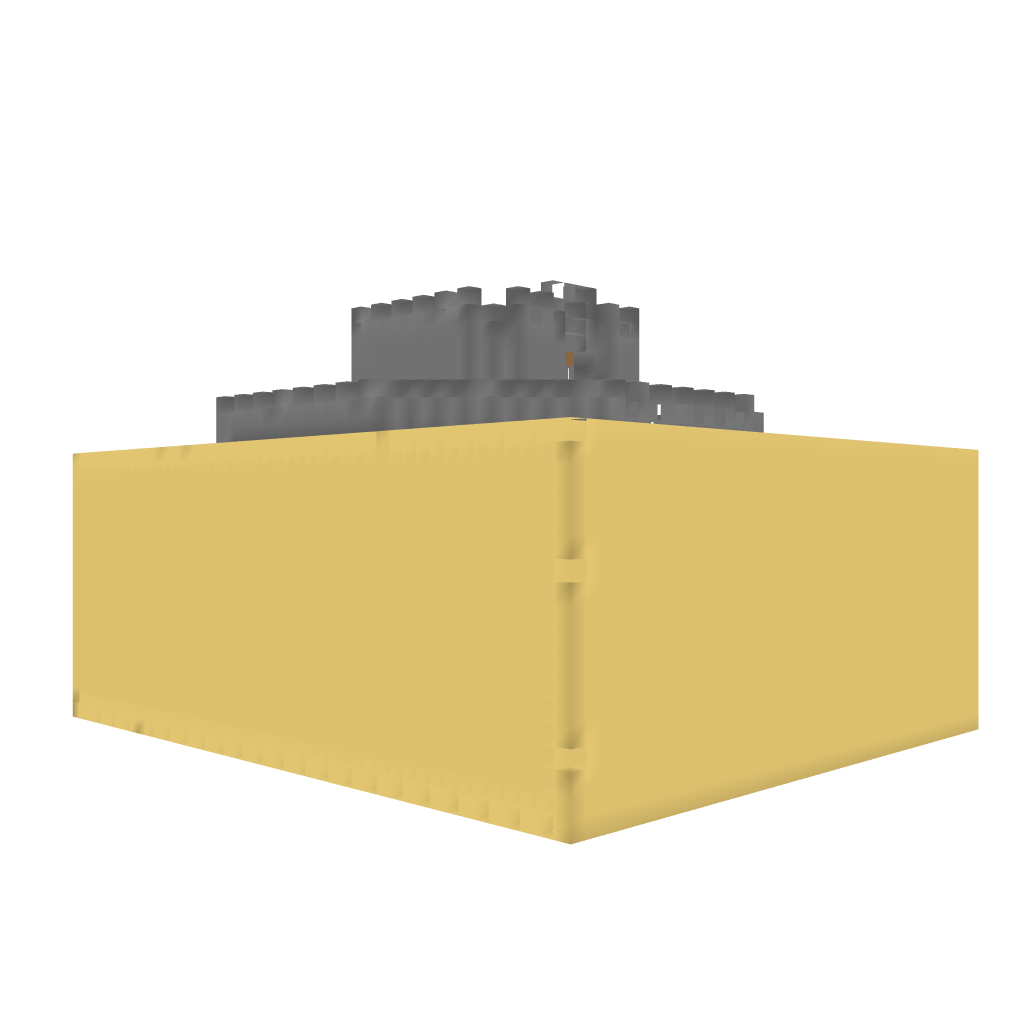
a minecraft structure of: PVP Fort bad low quality